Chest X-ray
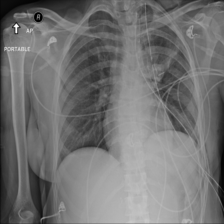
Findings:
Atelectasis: negative
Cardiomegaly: negative
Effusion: negative
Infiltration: negative
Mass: negative
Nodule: negative
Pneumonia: negative
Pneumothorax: positive
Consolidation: negative
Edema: negative
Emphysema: negative
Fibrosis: negative
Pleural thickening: negative
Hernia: negative